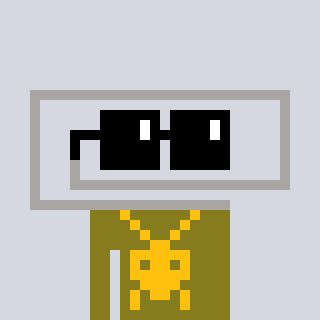
a pixel art character with square black sunglasses, a paperclip-shaped head and a gunk-colored body on a cool background